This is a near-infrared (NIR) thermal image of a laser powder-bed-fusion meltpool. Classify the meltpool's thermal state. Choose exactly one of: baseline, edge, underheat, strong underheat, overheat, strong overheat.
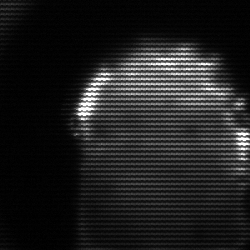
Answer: baseline